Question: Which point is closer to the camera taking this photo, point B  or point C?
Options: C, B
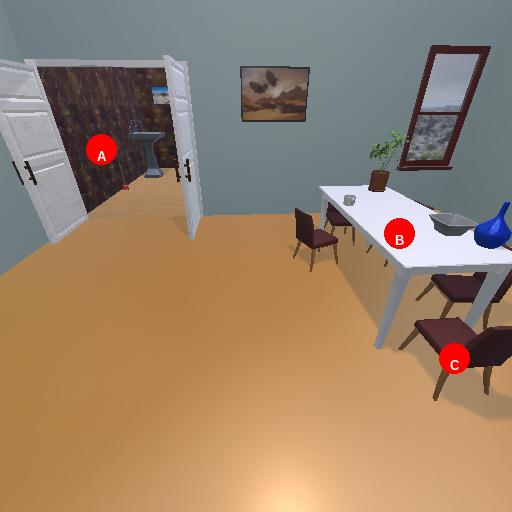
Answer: C